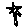
Label: flower